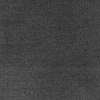
Atmospheric dust classification: dusty